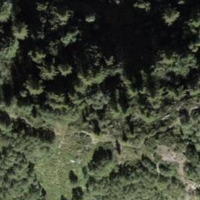
EUNIS habitat code: 44
Species observed at this site:
Juniperus communis